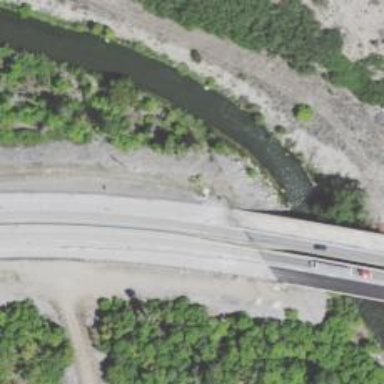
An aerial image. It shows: Asphalt bridge over motorway.